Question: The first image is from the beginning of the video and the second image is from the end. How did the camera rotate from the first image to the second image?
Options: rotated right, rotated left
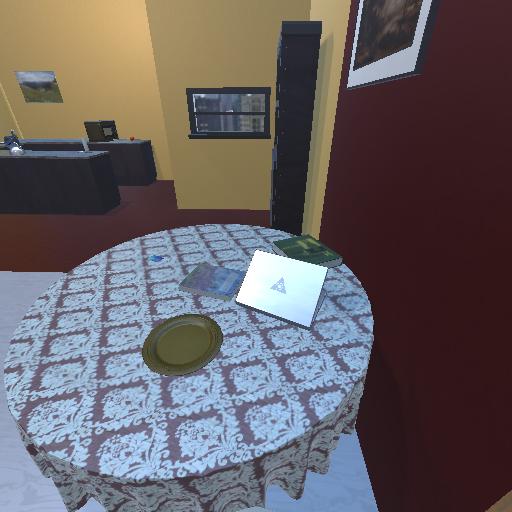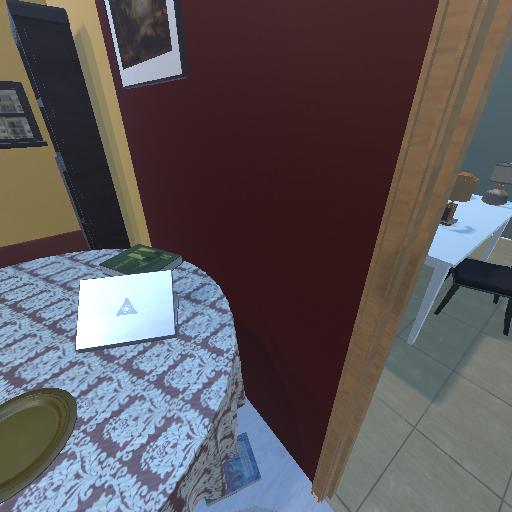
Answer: rotated right